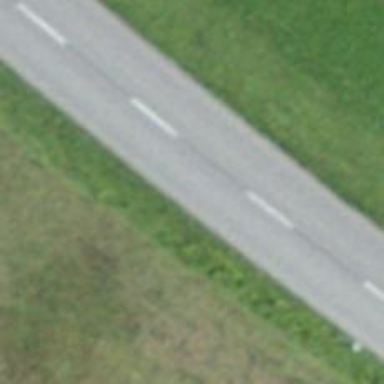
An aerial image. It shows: Secondary road with embankment.